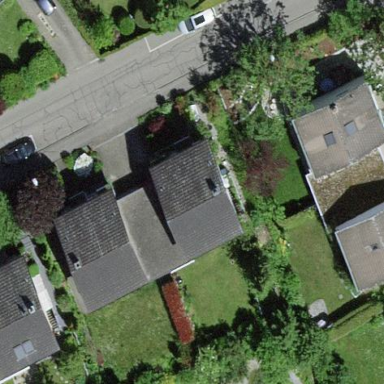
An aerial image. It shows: Semidetached house.